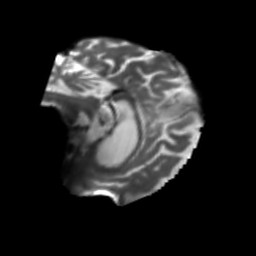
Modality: T2w
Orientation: sagittal
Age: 66
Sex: female
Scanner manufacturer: siemens
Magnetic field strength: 3 T
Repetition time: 5.47 s
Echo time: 0.0854 s